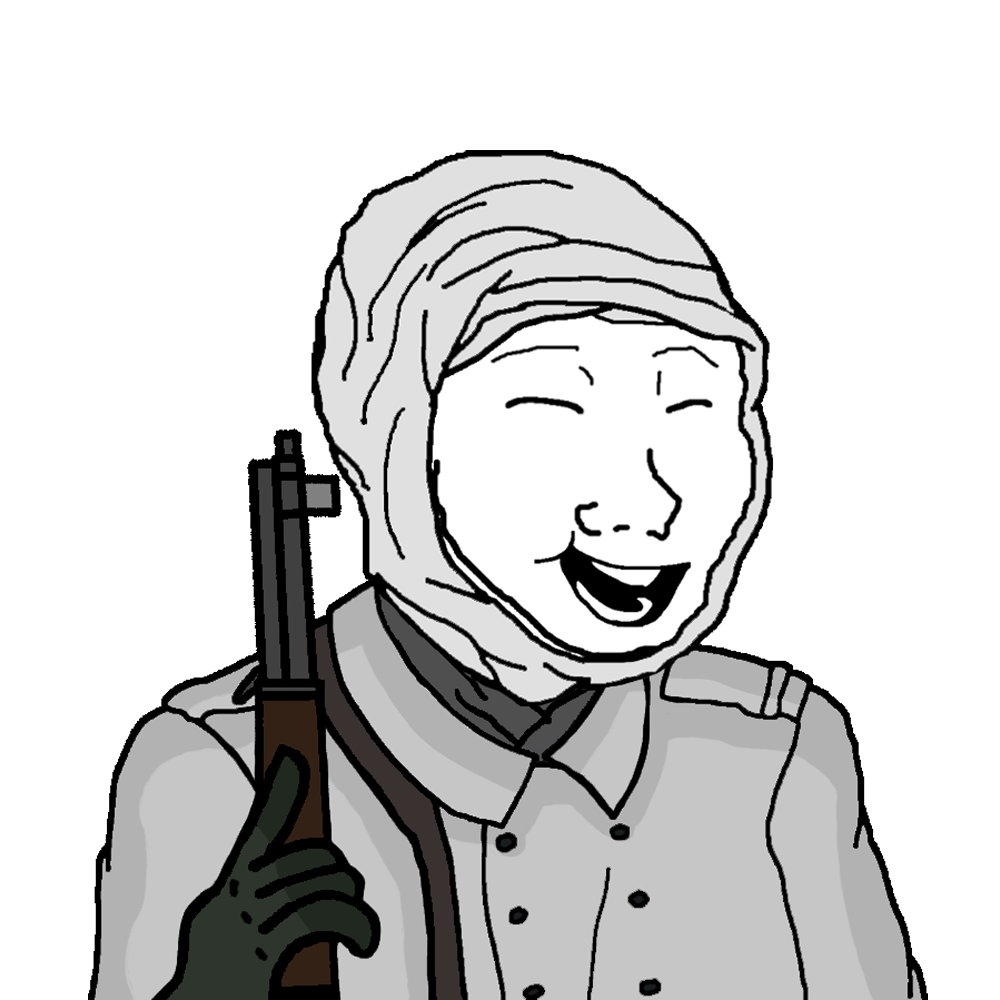
Label: 5_Bloomer